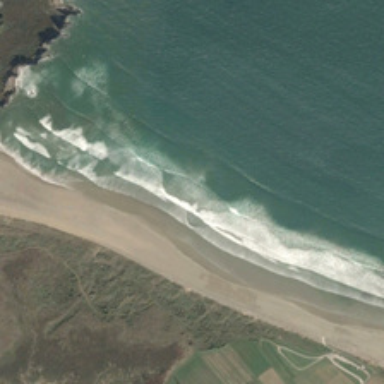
White waves in green ocean are near a beach and meadows .